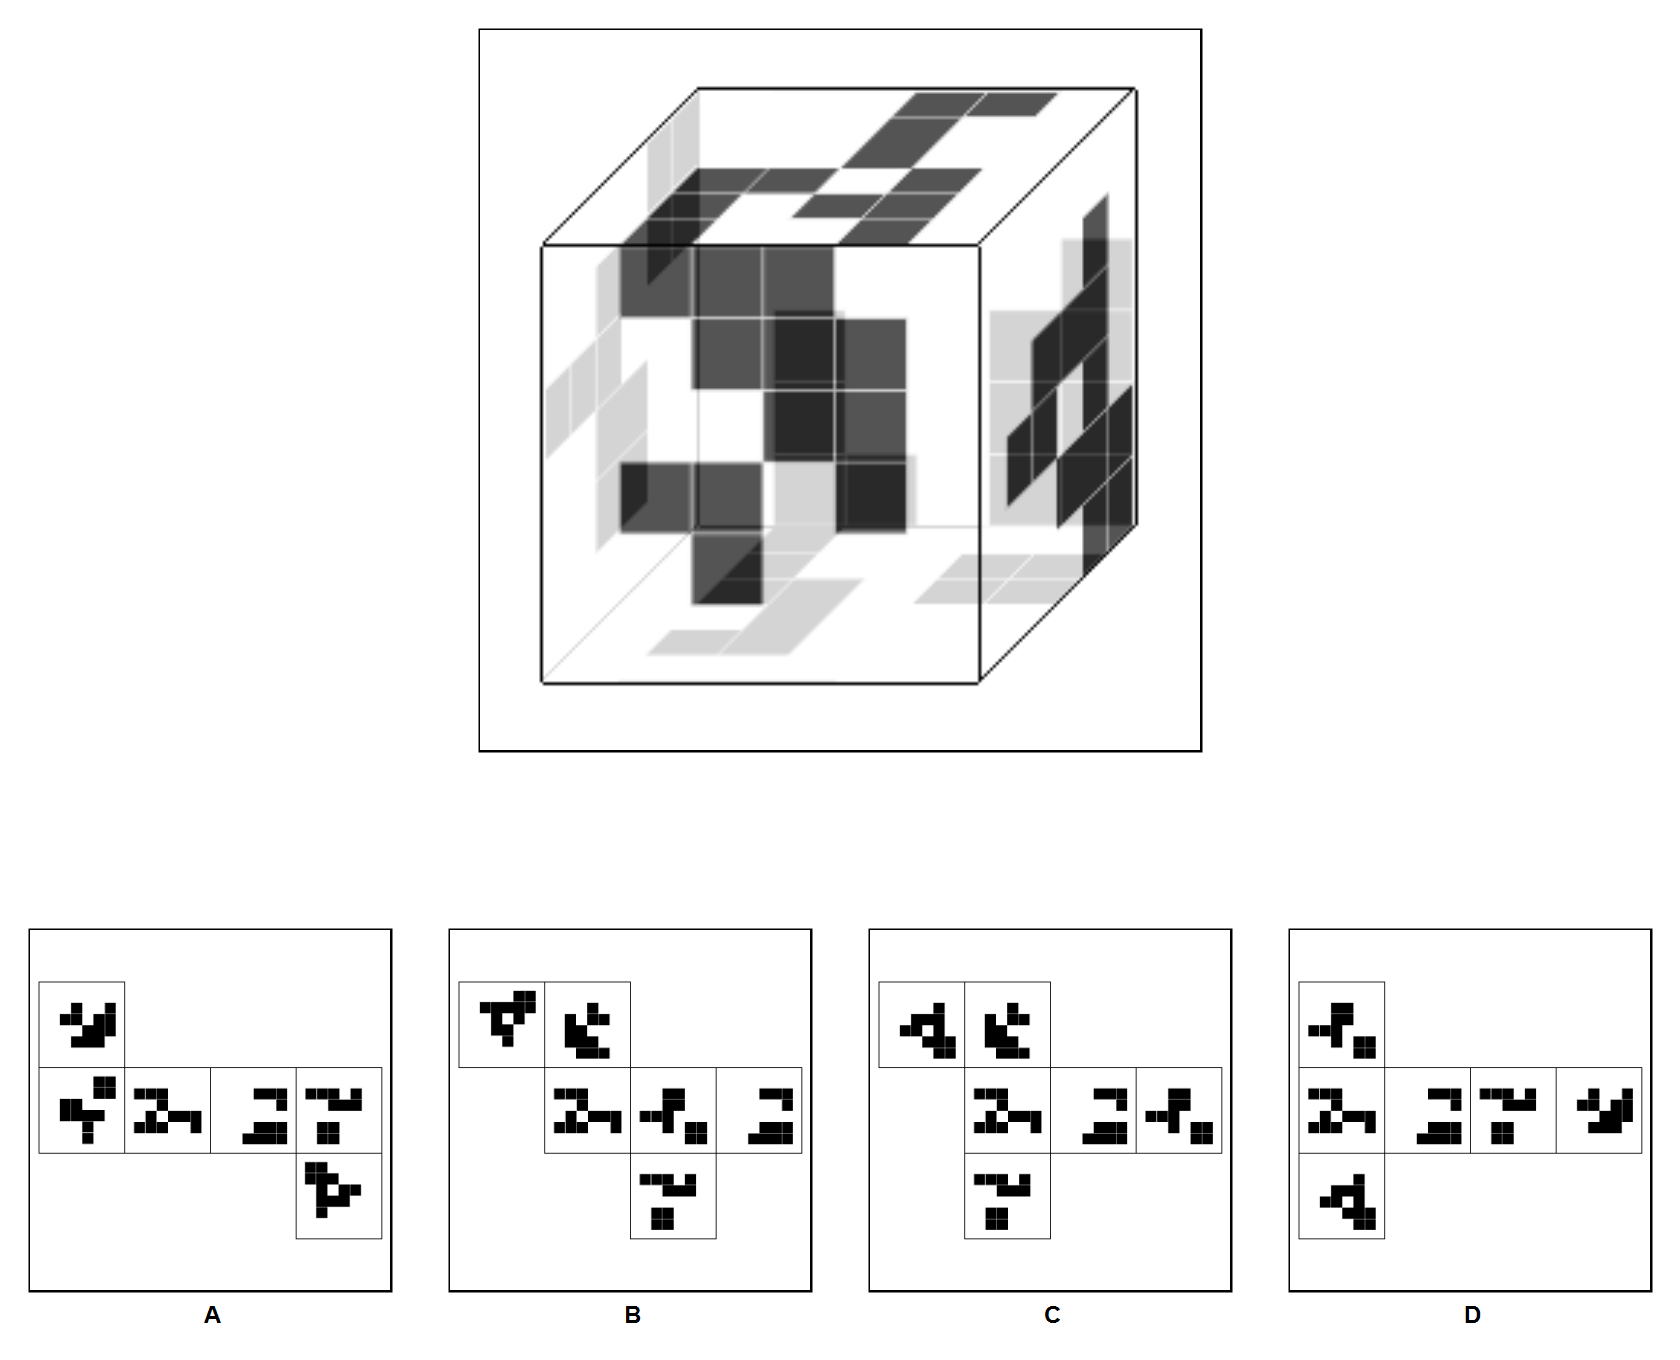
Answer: D